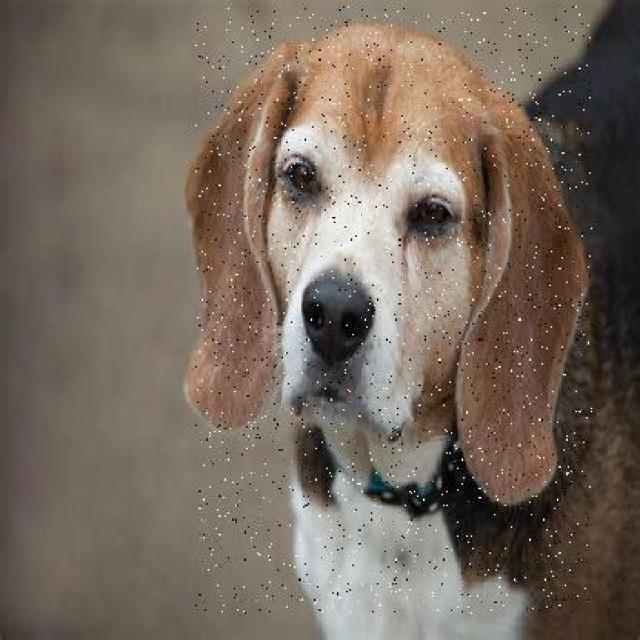
Healthy canine skin — no visible lesions, inflammation, or abnormalities. The skin and coat appear normal.